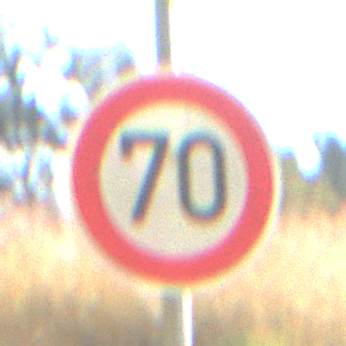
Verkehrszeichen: Geschwindigkeit70
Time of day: MorningAfternoon
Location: Outdoor (Nature)
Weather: PartlyCloudy
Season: NotSpecified
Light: Natural